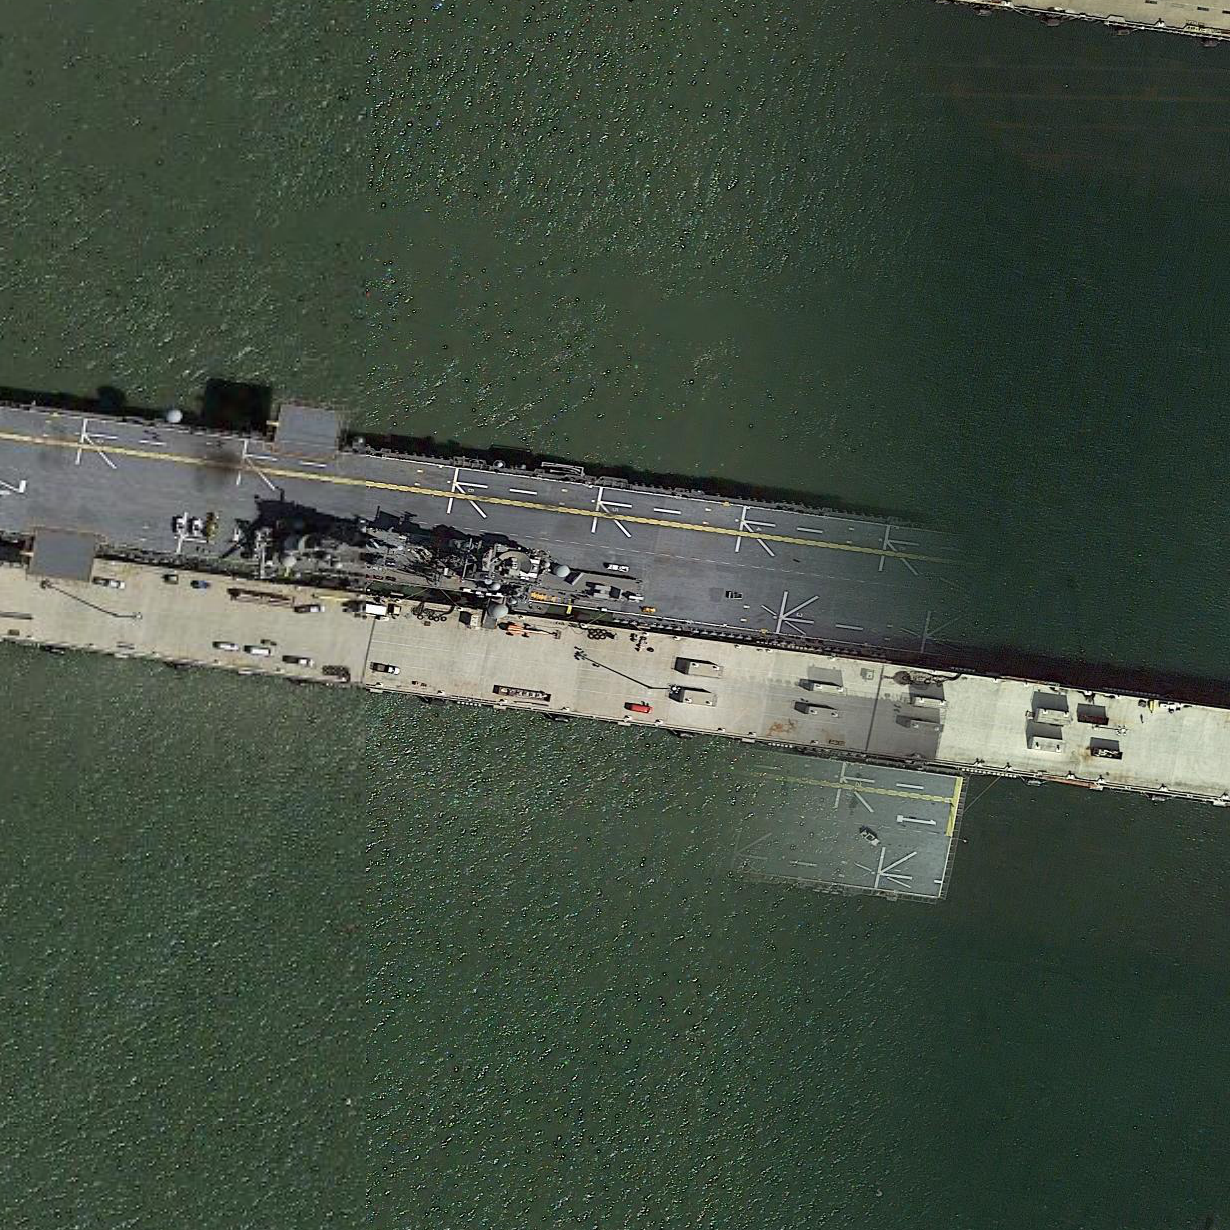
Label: assault